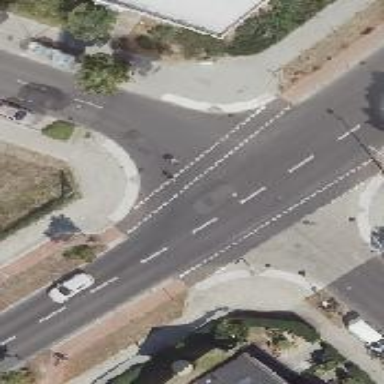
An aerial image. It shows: Unmarked road crossing.